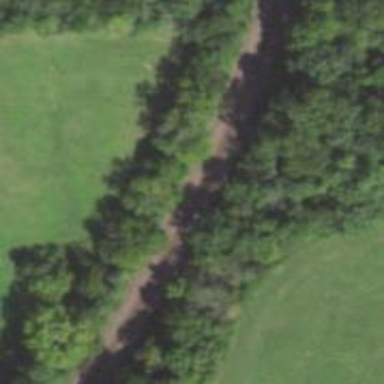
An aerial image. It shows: Railway track.